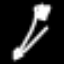
Label: pencil